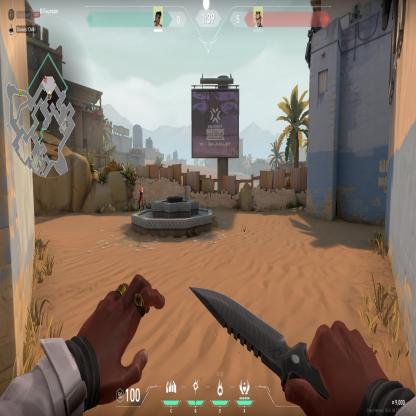
Label: enemy